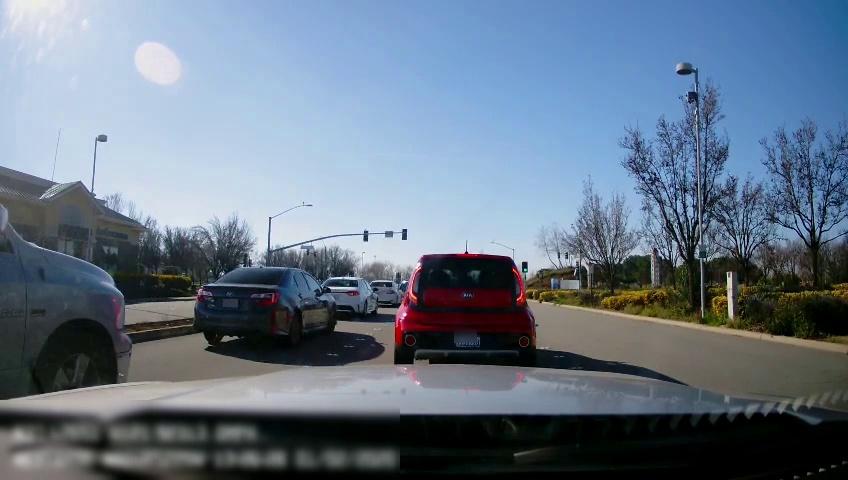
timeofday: Day
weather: Sunny
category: Drivable Space
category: Drivable Space
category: Vehicles | Car
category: Vehicles | Car
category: Vehicles | Car
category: Vehicles | Car
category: Vehicles | Car
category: Vehicles | Truck
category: Lanes | Current Lane
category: Lanes | Current Lane
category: Traffic | Lights
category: Traffic | Lights
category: Traffic | Lights